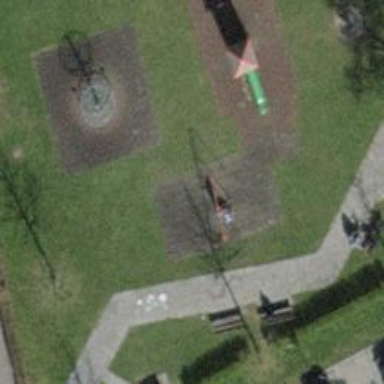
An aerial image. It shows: Playground with swings.